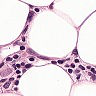
Metastatic tissue present: yes